Interaction volume radius: 10 \u00c5
Interaction volume height: 30 \u00c5
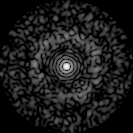
Disorder parameter: 0.8336